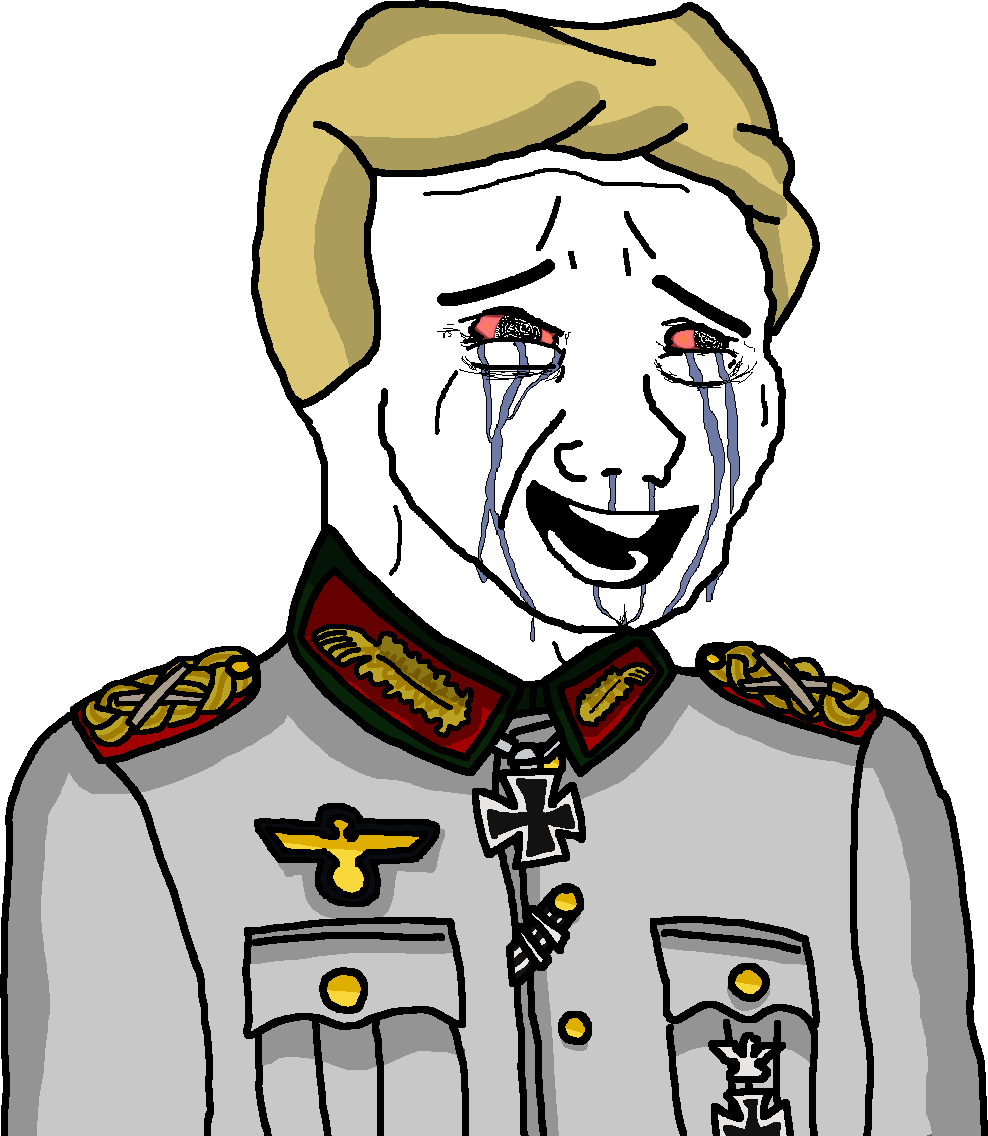
Label: 5_Bloomer